Question: I have the following html script.
'''
<!DOCTYPE html>
<head>
{% load staticfiles %}
<link rel="stylesheet" type="text/css" href="{% static 'sslcert/style.css' %}" />
<script type="text/javascript">
function oeffnefenster(url){infopopup = window.open(url, "fenster1", "width = 700, height = 600, status=yes, scrollbars=yes, resizable=yes")}
infopopup.focus()
</script>
<script type="text/javascript">
function erfolgreich(url){infopopup = window.open(url, "fenster1", "width = 700, height = 600, status=yes, scrollbars=yes, resizable=yes")}
infopopup.focus()
</script>
</head>
<body>
<div class = "compprologo">
<a href = "http://www.comp-pro.de"/>
<img src = "{% static 'sslcert/logo_comppro.png' %}"/>
</a>
</div>
<div class = "table">
<table border = "0">
{% for file in files %}
<tr>
<td> {{ file }}</td>
<td width="25%" align = "right">
<a href="http://10.0.3.186:8000/sslcert/{{ file }}" onclick="oeffnefenster(this.href);return false">
<font color = "white">Info</font>
</a>
</td>
<td width="25%" align = "right">
<a href="http//10.0.3.186:8000/sslcert/{{ file }}/keyCrt">
<font color = "white">Certificate</font>
</a>
</td>
<td width="25%" align = "right">
<a href="http://10.0.3.186:8000/sslcert/{{ file }}/keyDownload">
<font color = "white">SSL-Key</font>
</a>
</td>
<td width="25%" align = "right">
<a href="http://10.0.3.186:8000/sslcert/{{ file }}/revoke" onclick="erfolgreich(this.href);return false">
<font color = "white">Revoke</font>
</a>
</td>
</tr>
{% endfor %}
</table>
</div>
<div class="AddSSL">
<form action = "adduser.html" method = "post">{% csrf_token %}
<input type = "submit" name = "form" style = "width:8%" value = "Add SSL-Key" class = "AddSSL">
</form>
</div>
<div class="Downloadcrl>
<form action = "Download crl.pem" method = "post">{% csrf_token %}
<input type = "submit" name = "form" style = "width:8%" value = "Download crl.pem" class = "Downloadcrl">
</form>
</div>
</body>
'''
This is how my css looks like:
'''
body {
background: url("body_bg_noise.png") repeat;
overflow-y:scroll;
}
.AddSSL {
position: fixed;
top: 0.8%;
}
.Downloadcrl {
position:fixed;
top:4%;
}
.info {
position:fixed;
top:5%
width: 30%;
}
.table {
color: white;
margin-left: auto;
margin-right: auto;
width: 80%;
background: black;
border: 1px;
-webkit-border-radius: 10px;
-moz-border-radius: 10px;
-border-radius: 10px;
border-radius: 10px;
top:50%;
}
.idundpw {
margin-left: auto;
margin-right:auto;
width: 80%;
}
ul {
list-style-type: circle;
}
.compprologo {
margin-left: auto;
margin-right:auto;
text-align:center;
width:80%;
background:white;
border: 1px;
-webkit-border-radius: 10px;
-moz-border-radius: 10px;
-border-radius: 10px;
border-radius: 10px;
}
a:link {text-decoration:none;}
'''
If you used my Monitor (1280x800), that would look delicious :P But when you would use a Monitor that is a bit smaller the two buttons: and would be mixed together, because I used some pretty random percentages by who just have a synergy with my monitor size. My plan is to change the html or css, so I have these both buttons laying under each other. This is how it looks like currently:
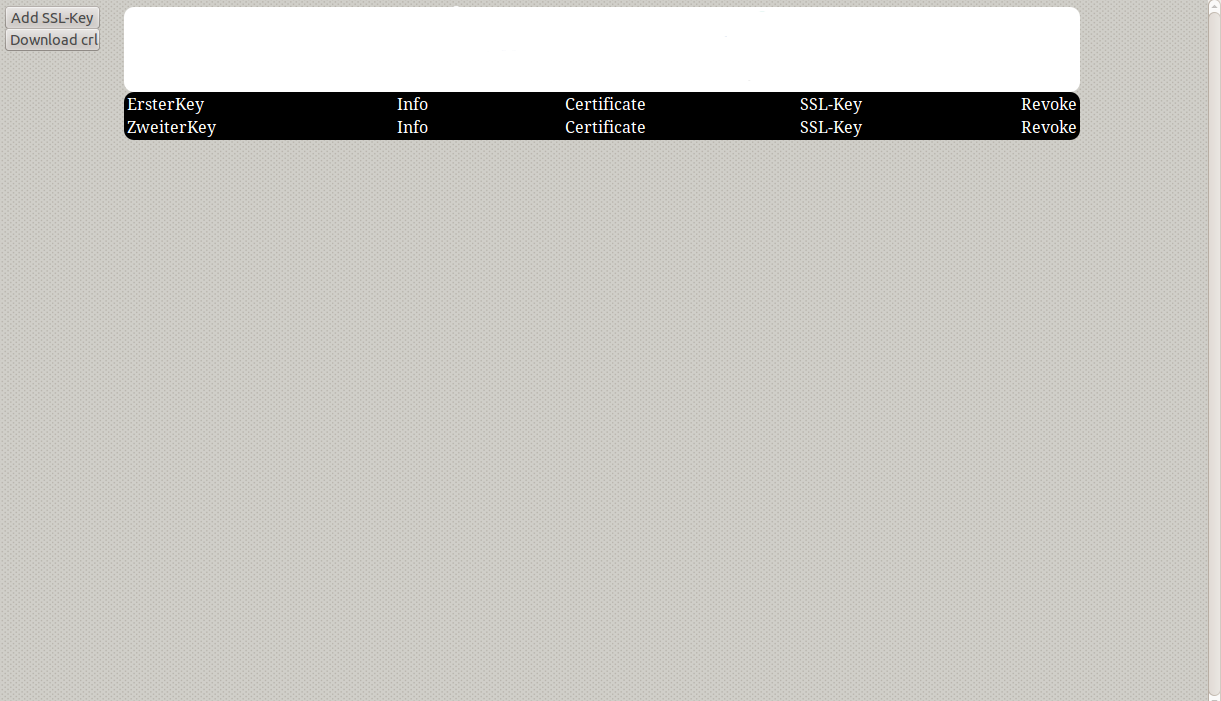
Answer: Drop your buttons in a container like this:
'''
<div class="Buttons">
<div class="AddSSL">
<form action = "adduser.html" method = "post">{% csrf_token %}
<input type = "submit" name = "form" value = "Add SSL-Key" class = "AddSSL">
</form>
</div>
<div class="Downloadcrl">
<form action = "Download crl.pem" method = "post">{% csrf_token %}
<input type = "submit" name = "form" value = "Download crl.pem" class = "Downloadcrl">
</form>
</div>
</div>
'''
And then you can set the two button's position with the .buttons class selector to fixed, and the same should be done to the top value.
'''
.buttons {
position: fixed;
top: 0.8%;
width: 8%;
}
.AddSSL {
margin-bottom: 2px; /* or something like this for the gap */
width: 100%;
}
.Downloadcrl {
width: 100%;
}
'''
<URL>